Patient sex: F
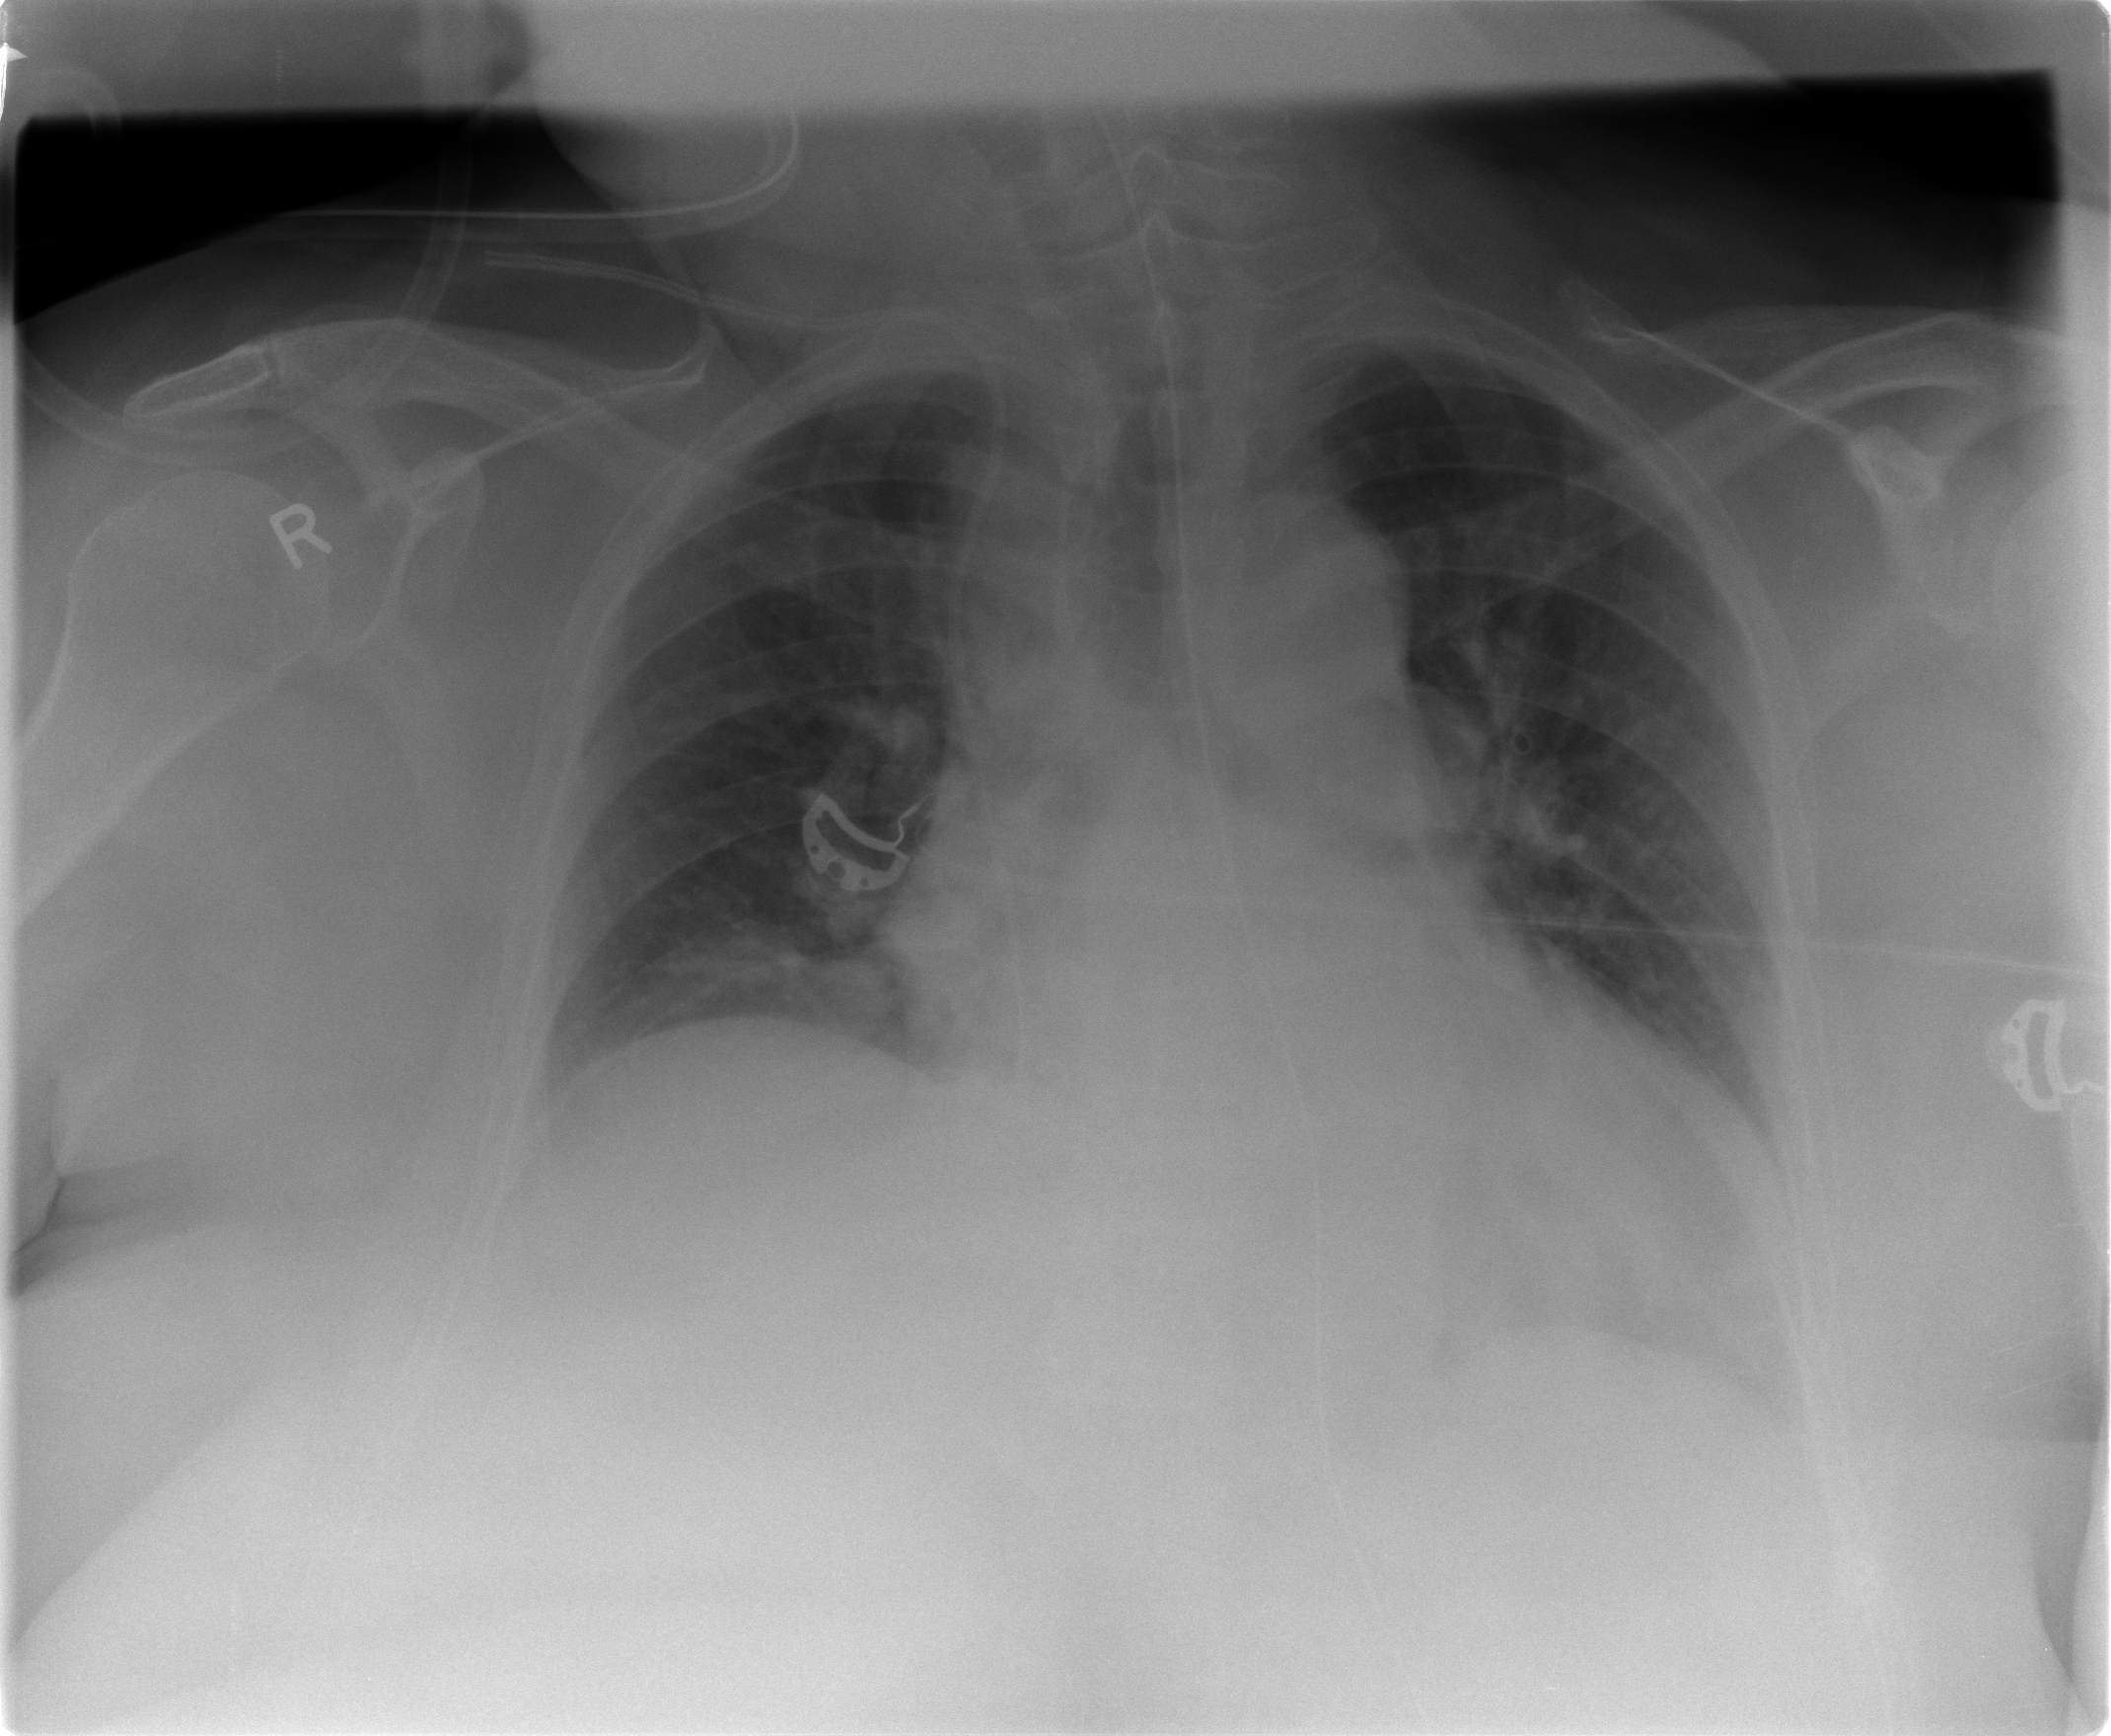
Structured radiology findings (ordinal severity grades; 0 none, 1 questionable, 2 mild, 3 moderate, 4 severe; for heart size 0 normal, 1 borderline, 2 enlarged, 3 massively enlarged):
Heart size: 2
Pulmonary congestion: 2
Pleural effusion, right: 0
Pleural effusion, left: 0
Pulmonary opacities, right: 0
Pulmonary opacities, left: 0
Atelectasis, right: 2
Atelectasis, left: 2